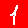
Digit: 1